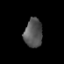
Tissue: prostate
Cell type: Epithelial cells
Senescence score: 0.3403
Nuclear area (px): 508
Mean DAPI intensity: 85.567